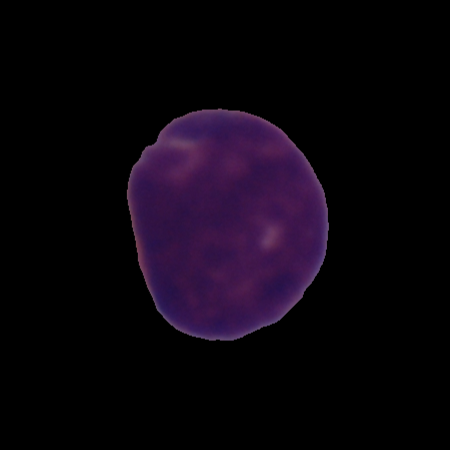
Label: cancer